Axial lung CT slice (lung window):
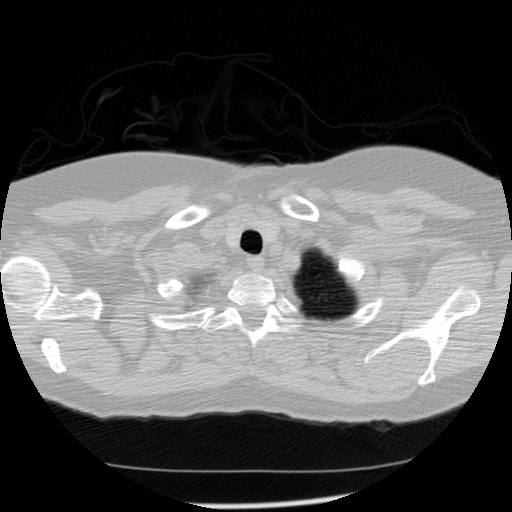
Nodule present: no